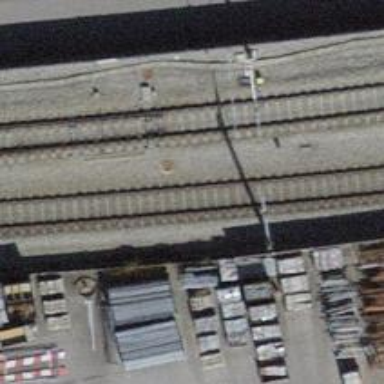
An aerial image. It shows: Single-track electrified railway spur with contact line for service.